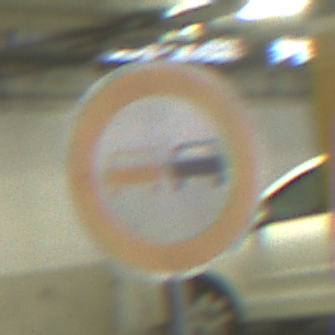
Verkehrszeichen: Ueberholverbot
Umgebung: Indoor, Special
Tageszeit: NotSpecified
Wetter: NotSpecified
Licht: Artificial
Jahreszeit: NotSpecified
Kontrast: HighContrast